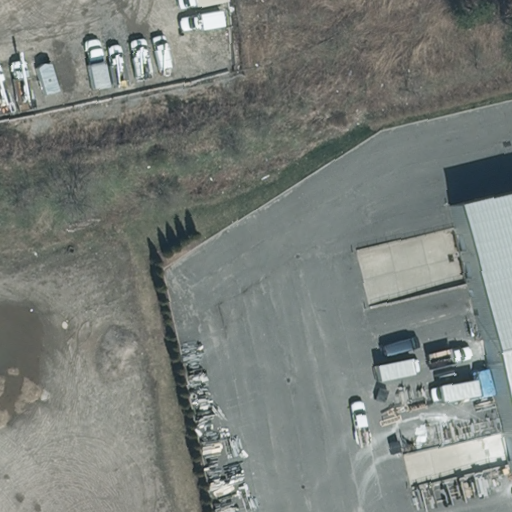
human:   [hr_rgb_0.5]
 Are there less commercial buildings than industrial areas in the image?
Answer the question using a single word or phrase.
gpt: no

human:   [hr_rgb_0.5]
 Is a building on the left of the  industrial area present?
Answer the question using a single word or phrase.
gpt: no

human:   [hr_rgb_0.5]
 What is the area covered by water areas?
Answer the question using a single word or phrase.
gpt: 0m2

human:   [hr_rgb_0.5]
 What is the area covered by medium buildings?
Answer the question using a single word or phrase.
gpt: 0m2

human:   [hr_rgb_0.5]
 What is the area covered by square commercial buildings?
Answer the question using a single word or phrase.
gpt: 0m2

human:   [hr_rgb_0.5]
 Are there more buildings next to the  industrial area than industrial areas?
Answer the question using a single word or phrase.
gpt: no

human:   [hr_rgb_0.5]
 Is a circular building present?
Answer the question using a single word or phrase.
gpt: no

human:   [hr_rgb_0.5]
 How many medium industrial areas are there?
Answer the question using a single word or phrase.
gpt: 0

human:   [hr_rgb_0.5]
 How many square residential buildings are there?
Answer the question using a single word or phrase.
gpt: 0

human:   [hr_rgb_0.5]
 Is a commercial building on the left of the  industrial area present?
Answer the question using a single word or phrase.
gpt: no

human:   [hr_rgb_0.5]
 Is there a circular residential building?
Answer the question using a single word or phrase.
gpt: no

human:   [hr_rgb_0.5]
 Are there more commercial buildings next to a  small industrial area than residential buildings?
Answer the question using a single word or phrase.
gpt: no

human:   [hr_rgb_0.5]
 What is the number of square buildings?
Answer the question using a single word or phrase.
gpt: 0

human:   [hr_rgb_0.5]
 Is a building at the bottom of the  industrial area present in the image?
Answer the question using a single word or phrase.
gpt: yes

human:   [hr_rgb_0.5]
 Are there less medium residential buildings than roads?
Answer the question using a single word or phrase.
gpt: no

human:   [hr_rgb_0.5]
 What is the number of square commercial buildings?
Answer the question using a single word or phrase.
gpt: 0

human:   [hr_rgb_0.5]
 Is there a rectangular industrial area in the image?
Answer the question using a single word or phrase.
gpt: yes

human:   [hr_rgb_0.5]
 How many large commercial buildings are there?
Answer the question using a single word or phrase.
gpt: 1

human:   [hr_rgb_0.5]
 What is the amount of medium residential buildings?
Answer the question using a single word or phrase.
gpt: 0

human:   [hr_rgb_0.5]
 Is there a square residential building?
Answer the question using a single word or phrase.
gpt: no

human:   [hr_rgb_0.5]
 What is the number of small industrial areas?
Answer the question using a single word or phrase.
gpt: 0

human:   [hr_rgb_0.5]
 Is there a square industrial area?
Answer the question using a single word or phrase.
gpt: no

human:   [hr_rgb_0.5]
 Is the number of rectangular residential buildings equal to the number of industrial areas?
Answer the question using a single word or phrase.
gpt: no

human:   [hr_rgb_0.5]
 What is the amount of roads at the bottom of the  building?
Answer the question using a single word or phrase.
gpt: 0

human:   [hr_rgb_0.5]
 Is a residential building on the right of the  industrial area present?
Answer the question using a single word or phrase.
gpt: no

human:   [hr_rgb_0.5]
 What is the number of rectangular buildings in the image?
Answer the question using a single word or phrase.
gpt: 1

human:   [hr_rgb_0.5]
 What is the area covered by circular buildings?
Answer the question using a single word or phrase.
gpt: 0m2

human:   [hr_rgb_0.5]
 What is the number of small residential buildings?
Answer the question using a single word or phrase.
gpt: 0

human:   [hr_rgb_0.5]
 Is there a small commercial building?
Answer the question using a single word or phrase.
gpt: no

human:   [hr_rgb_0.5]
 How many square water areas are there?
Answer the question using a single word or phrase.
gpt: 0

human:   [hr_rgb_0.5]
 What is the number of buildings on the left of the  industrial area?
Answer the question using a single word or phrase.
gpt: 0

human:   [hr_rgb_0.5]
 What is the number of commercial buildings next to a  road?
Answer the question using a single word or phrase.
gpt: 0

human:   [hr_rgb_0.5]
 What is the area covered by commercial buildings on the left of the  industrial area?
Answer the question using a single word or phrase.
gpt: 0m2

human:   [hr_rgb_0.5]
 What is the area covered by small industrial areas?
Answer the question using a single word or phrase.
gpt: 0m2

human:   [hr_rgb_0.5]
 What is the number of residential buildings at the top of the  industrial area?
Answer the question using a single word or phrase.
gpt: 0

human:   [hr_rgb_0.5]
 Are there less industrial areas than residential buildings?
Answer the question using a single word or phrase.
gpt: no